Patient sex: M
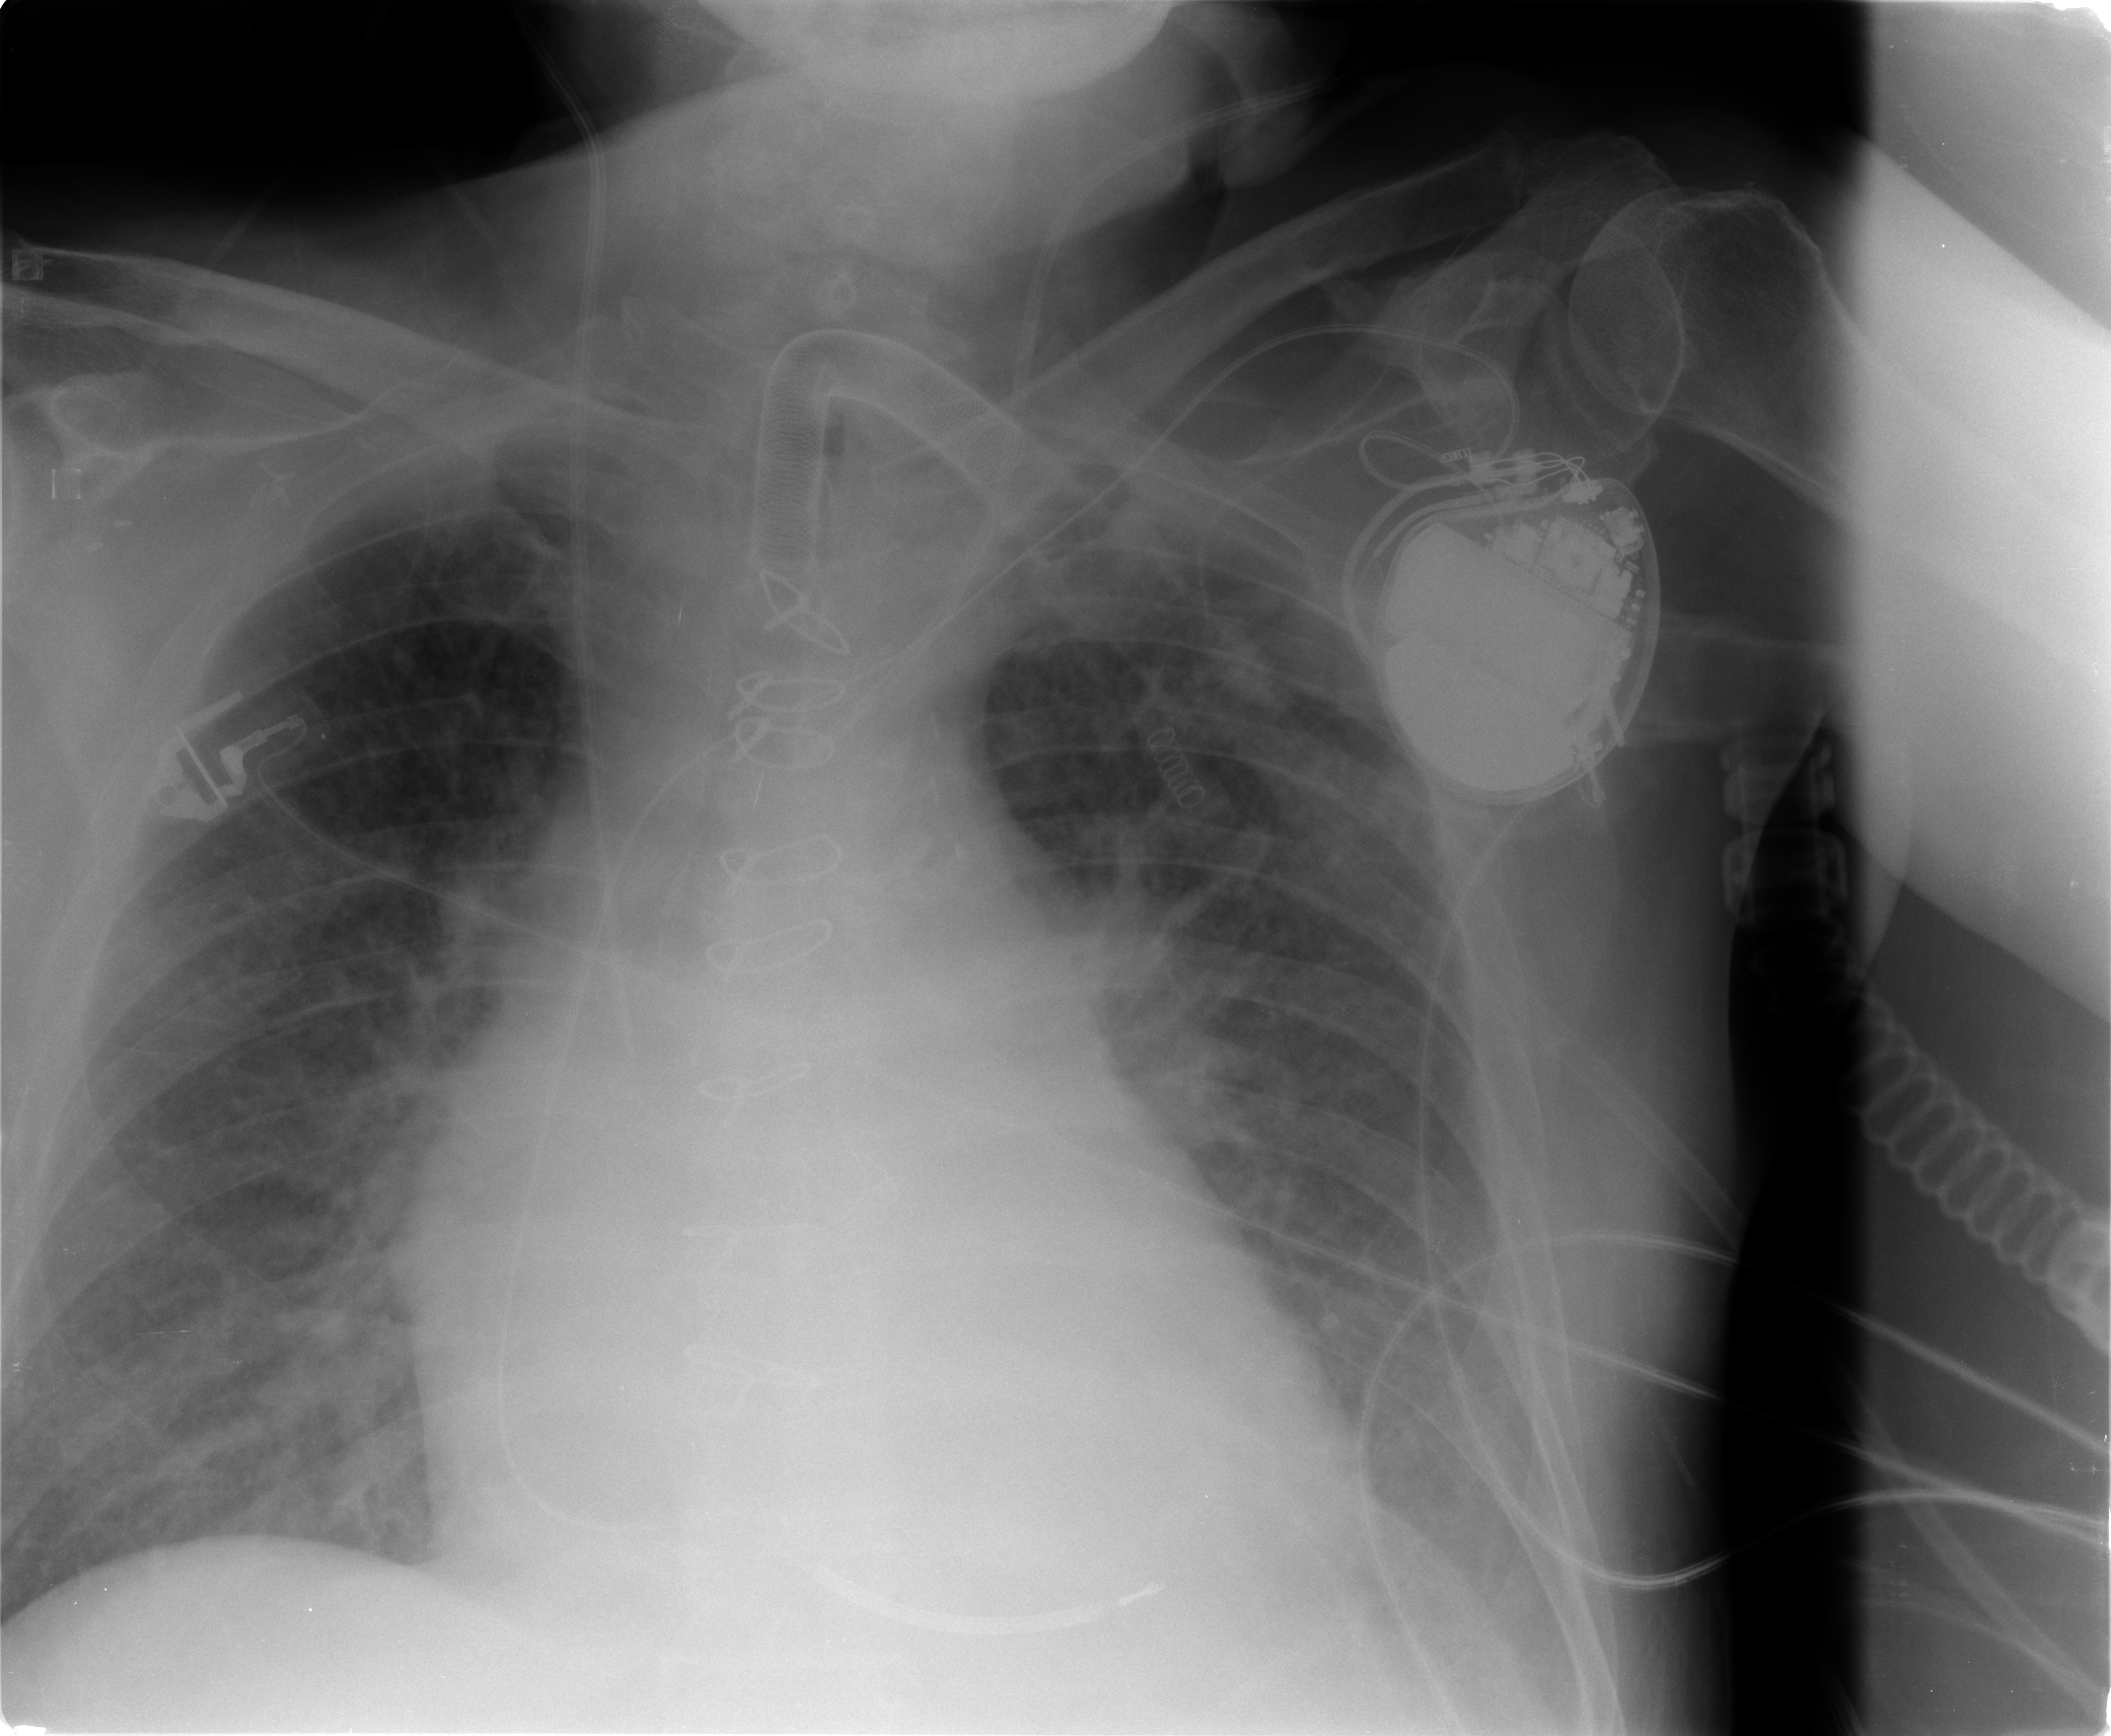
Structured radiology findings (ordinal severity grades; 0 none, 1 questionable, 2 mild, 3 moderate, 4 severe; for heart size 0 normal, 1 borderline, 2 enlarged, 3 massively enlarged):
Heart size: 2
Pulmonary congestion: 2
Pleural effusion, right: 1
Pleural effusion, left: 1
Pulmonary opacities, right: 2
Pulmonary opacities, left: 1
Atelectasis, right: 2
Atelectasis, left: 2